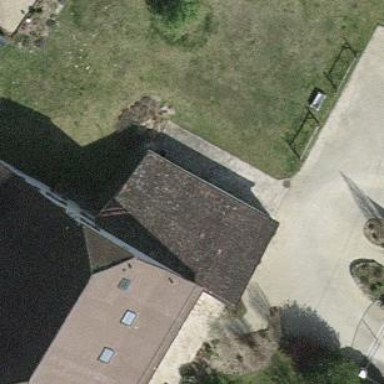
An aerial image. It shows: Simple and straightforward house.